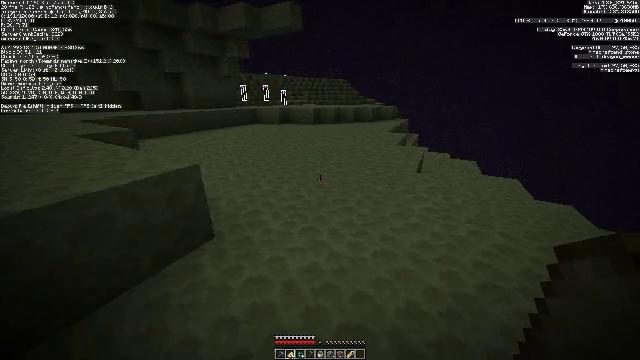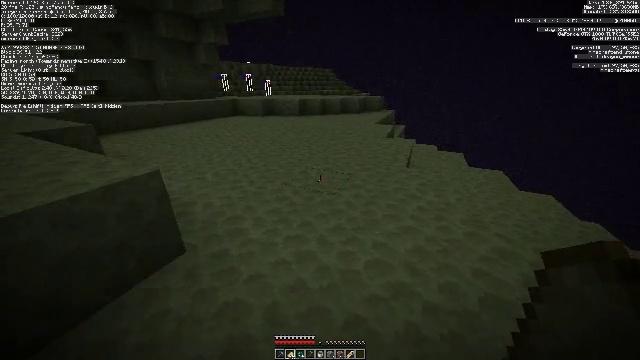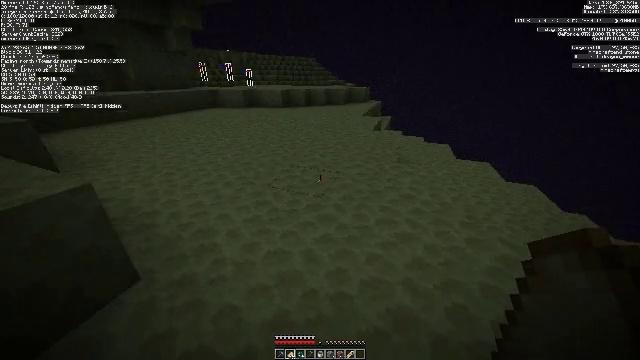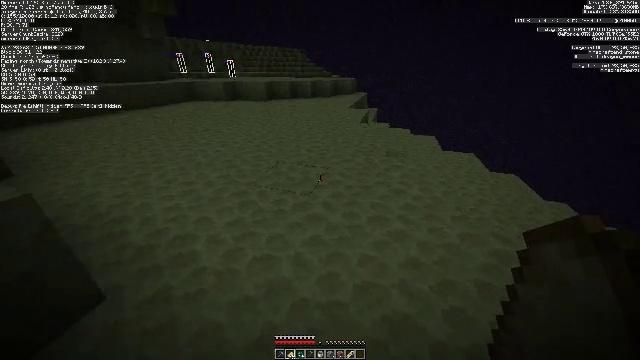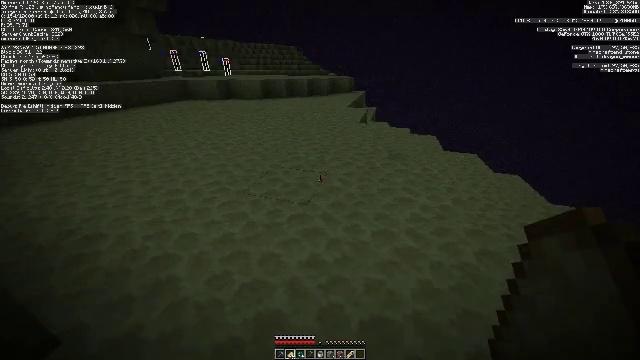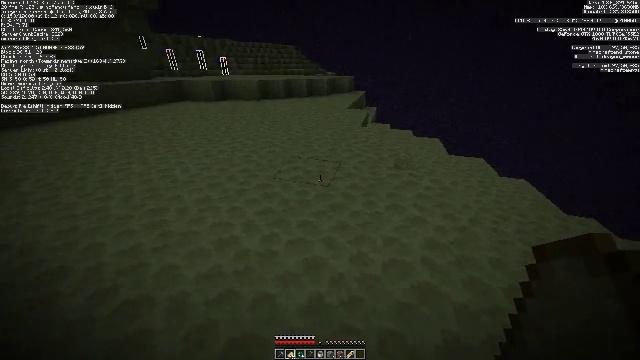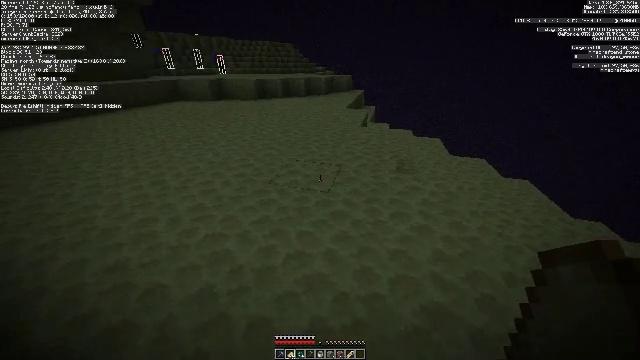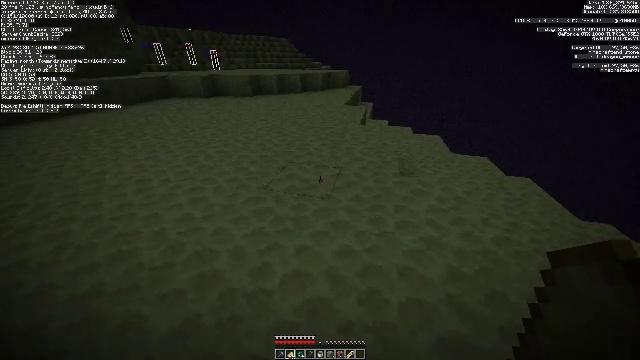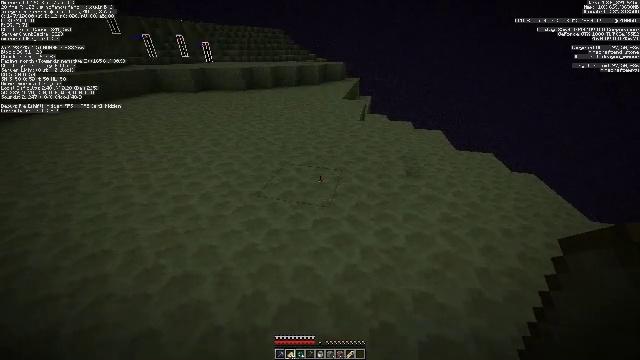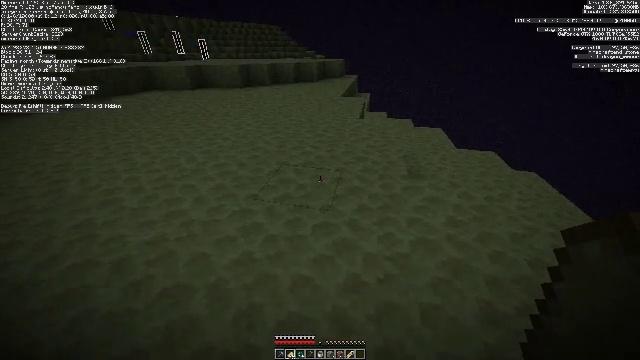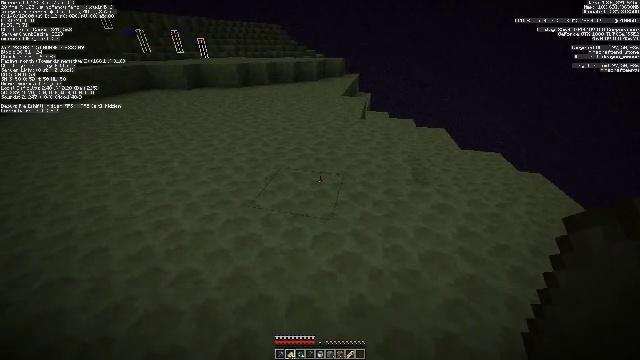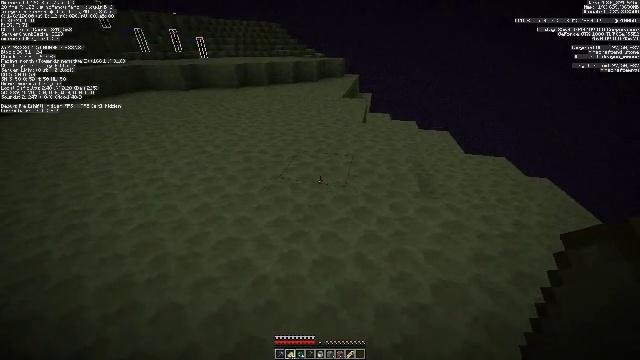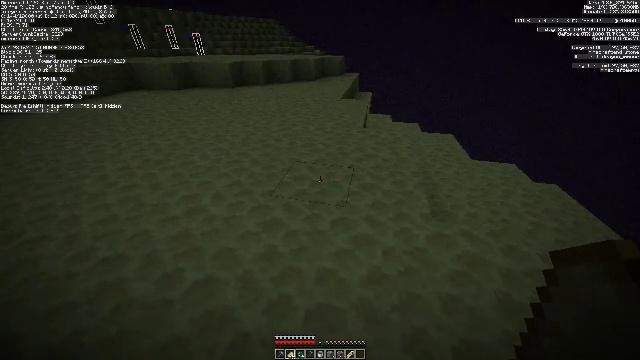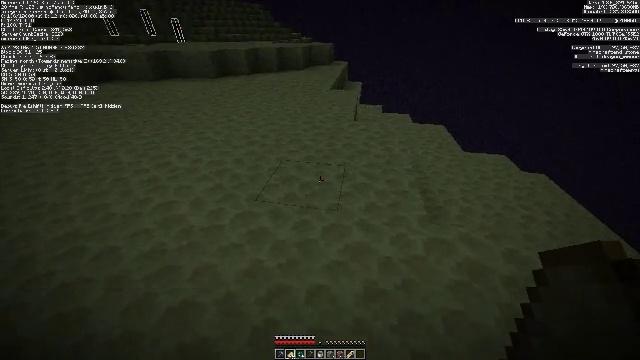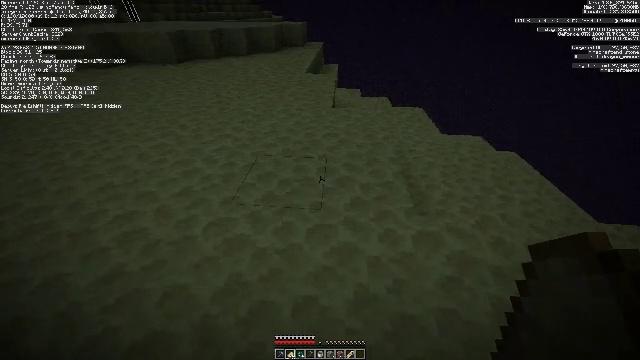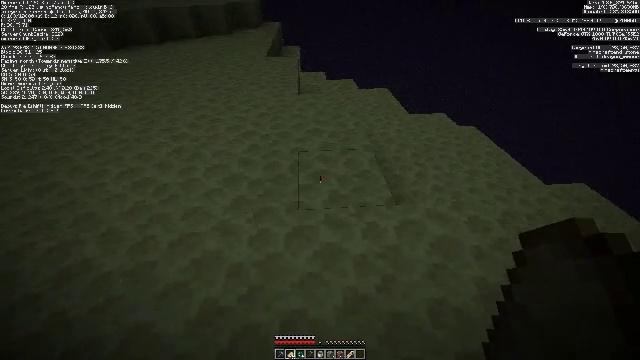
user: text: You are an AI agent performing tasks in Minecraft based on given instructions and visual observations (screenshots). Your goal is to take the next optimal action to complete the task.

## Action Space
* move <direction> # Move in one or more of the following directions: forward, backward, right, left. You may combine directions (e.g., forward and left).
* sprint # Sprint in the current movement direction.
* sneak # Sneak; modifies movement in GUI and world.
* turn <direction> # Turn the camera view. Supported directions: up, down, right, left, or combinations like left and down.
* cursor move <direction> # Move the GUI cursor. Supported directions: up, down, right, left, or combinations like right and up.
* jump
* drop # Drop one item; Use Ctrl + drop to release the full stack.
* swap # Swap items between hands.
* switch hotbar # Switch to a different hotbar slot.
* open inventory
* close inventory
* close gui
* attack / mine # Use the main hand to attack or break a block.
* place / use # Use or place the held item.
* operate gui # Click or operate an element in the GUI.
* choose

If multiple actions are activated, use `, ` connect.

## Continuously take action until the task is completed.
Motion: motion action
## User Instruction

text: Remove the white carpet from the floor.
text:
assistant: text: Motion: move forward, turn right and down
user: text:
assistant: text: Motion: move forward, turn right and down
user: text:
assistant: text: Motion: move forward, turn right and down
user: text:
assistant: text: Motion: move forward
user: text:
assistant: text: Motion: move forward
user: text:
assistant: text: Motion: move forward
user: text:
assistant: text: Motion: move forward, turn down
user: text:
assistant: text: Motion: move forward, turn down
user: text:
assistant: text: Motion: move forward
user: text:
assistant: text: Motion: move forward
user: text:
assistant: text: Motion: move forward
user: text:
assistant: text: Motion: move forward
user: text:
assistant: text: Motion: move forward, turn right and down
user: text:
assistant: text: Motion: move forward, turn right and down
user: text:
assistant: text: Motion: move forward, turn right and down
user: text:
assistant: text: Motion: move forward, turn right and down
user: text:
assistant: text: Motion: move forward, turn right and down
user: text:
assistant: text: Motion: move forward, sneak, turn right and down
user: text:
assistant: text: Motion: move forward, sneak, turn right
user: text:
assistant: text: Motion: move forward, sneak, turn right
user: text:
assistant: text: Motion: move forward, sneak, turn right
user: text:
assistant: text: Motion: move forward, sneak, turn right
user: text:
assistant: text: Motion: move forward, sneak, turn right
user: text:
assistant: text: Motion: move forward, sneak, turn right
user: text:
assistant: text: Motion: move forward, sneak, turn right and up
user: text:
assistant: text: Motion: move forward, sneak, turn right and up
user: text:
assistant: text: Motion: move forward, sneak, turn right and up
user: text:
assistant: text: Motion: move forward, sneak, turn right
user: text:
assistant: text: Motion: move forward, sneak
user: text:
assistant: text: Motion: move forward, sneak